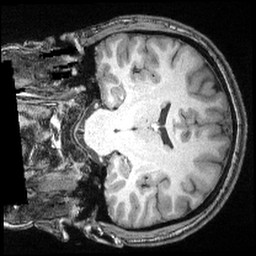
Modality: T1w
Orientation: coronal
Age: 26
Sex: male
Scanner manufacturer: siemens
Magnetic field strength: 3 T
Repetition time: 2.4 s
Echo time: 0.00374 s